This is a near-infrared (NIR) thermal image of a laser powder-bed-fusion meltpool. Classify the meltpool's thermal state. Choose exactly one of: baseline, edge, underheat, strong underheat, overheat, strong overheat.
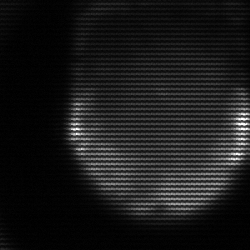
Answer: edge